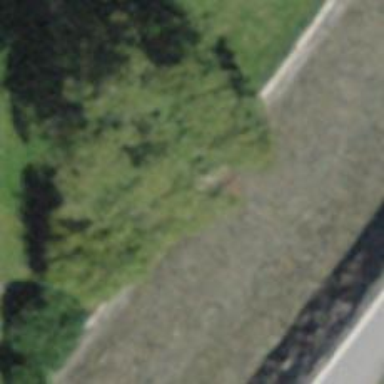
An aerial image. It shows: Wall barrier.